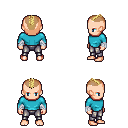
a pixel art fantasy rpg character, male body template, human, light skin, teal long-sleeve shirt, metal pants, blonde short mohawk hairstyle, white cloth bandages, four views (front, back, left, right), 2x2 character sprite sheet, small pixel art, hard edges, no anti-aliasing